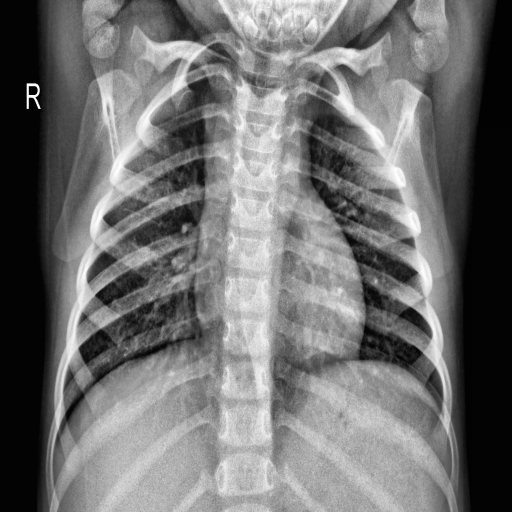
Finding: NORMAL